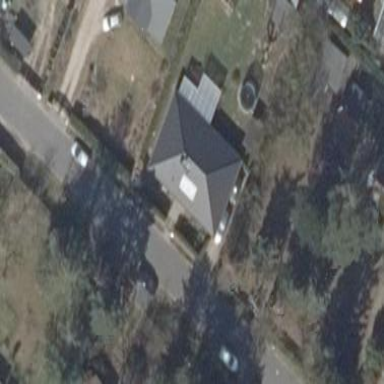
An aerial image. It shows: Simple and straightforward house.